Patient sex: F
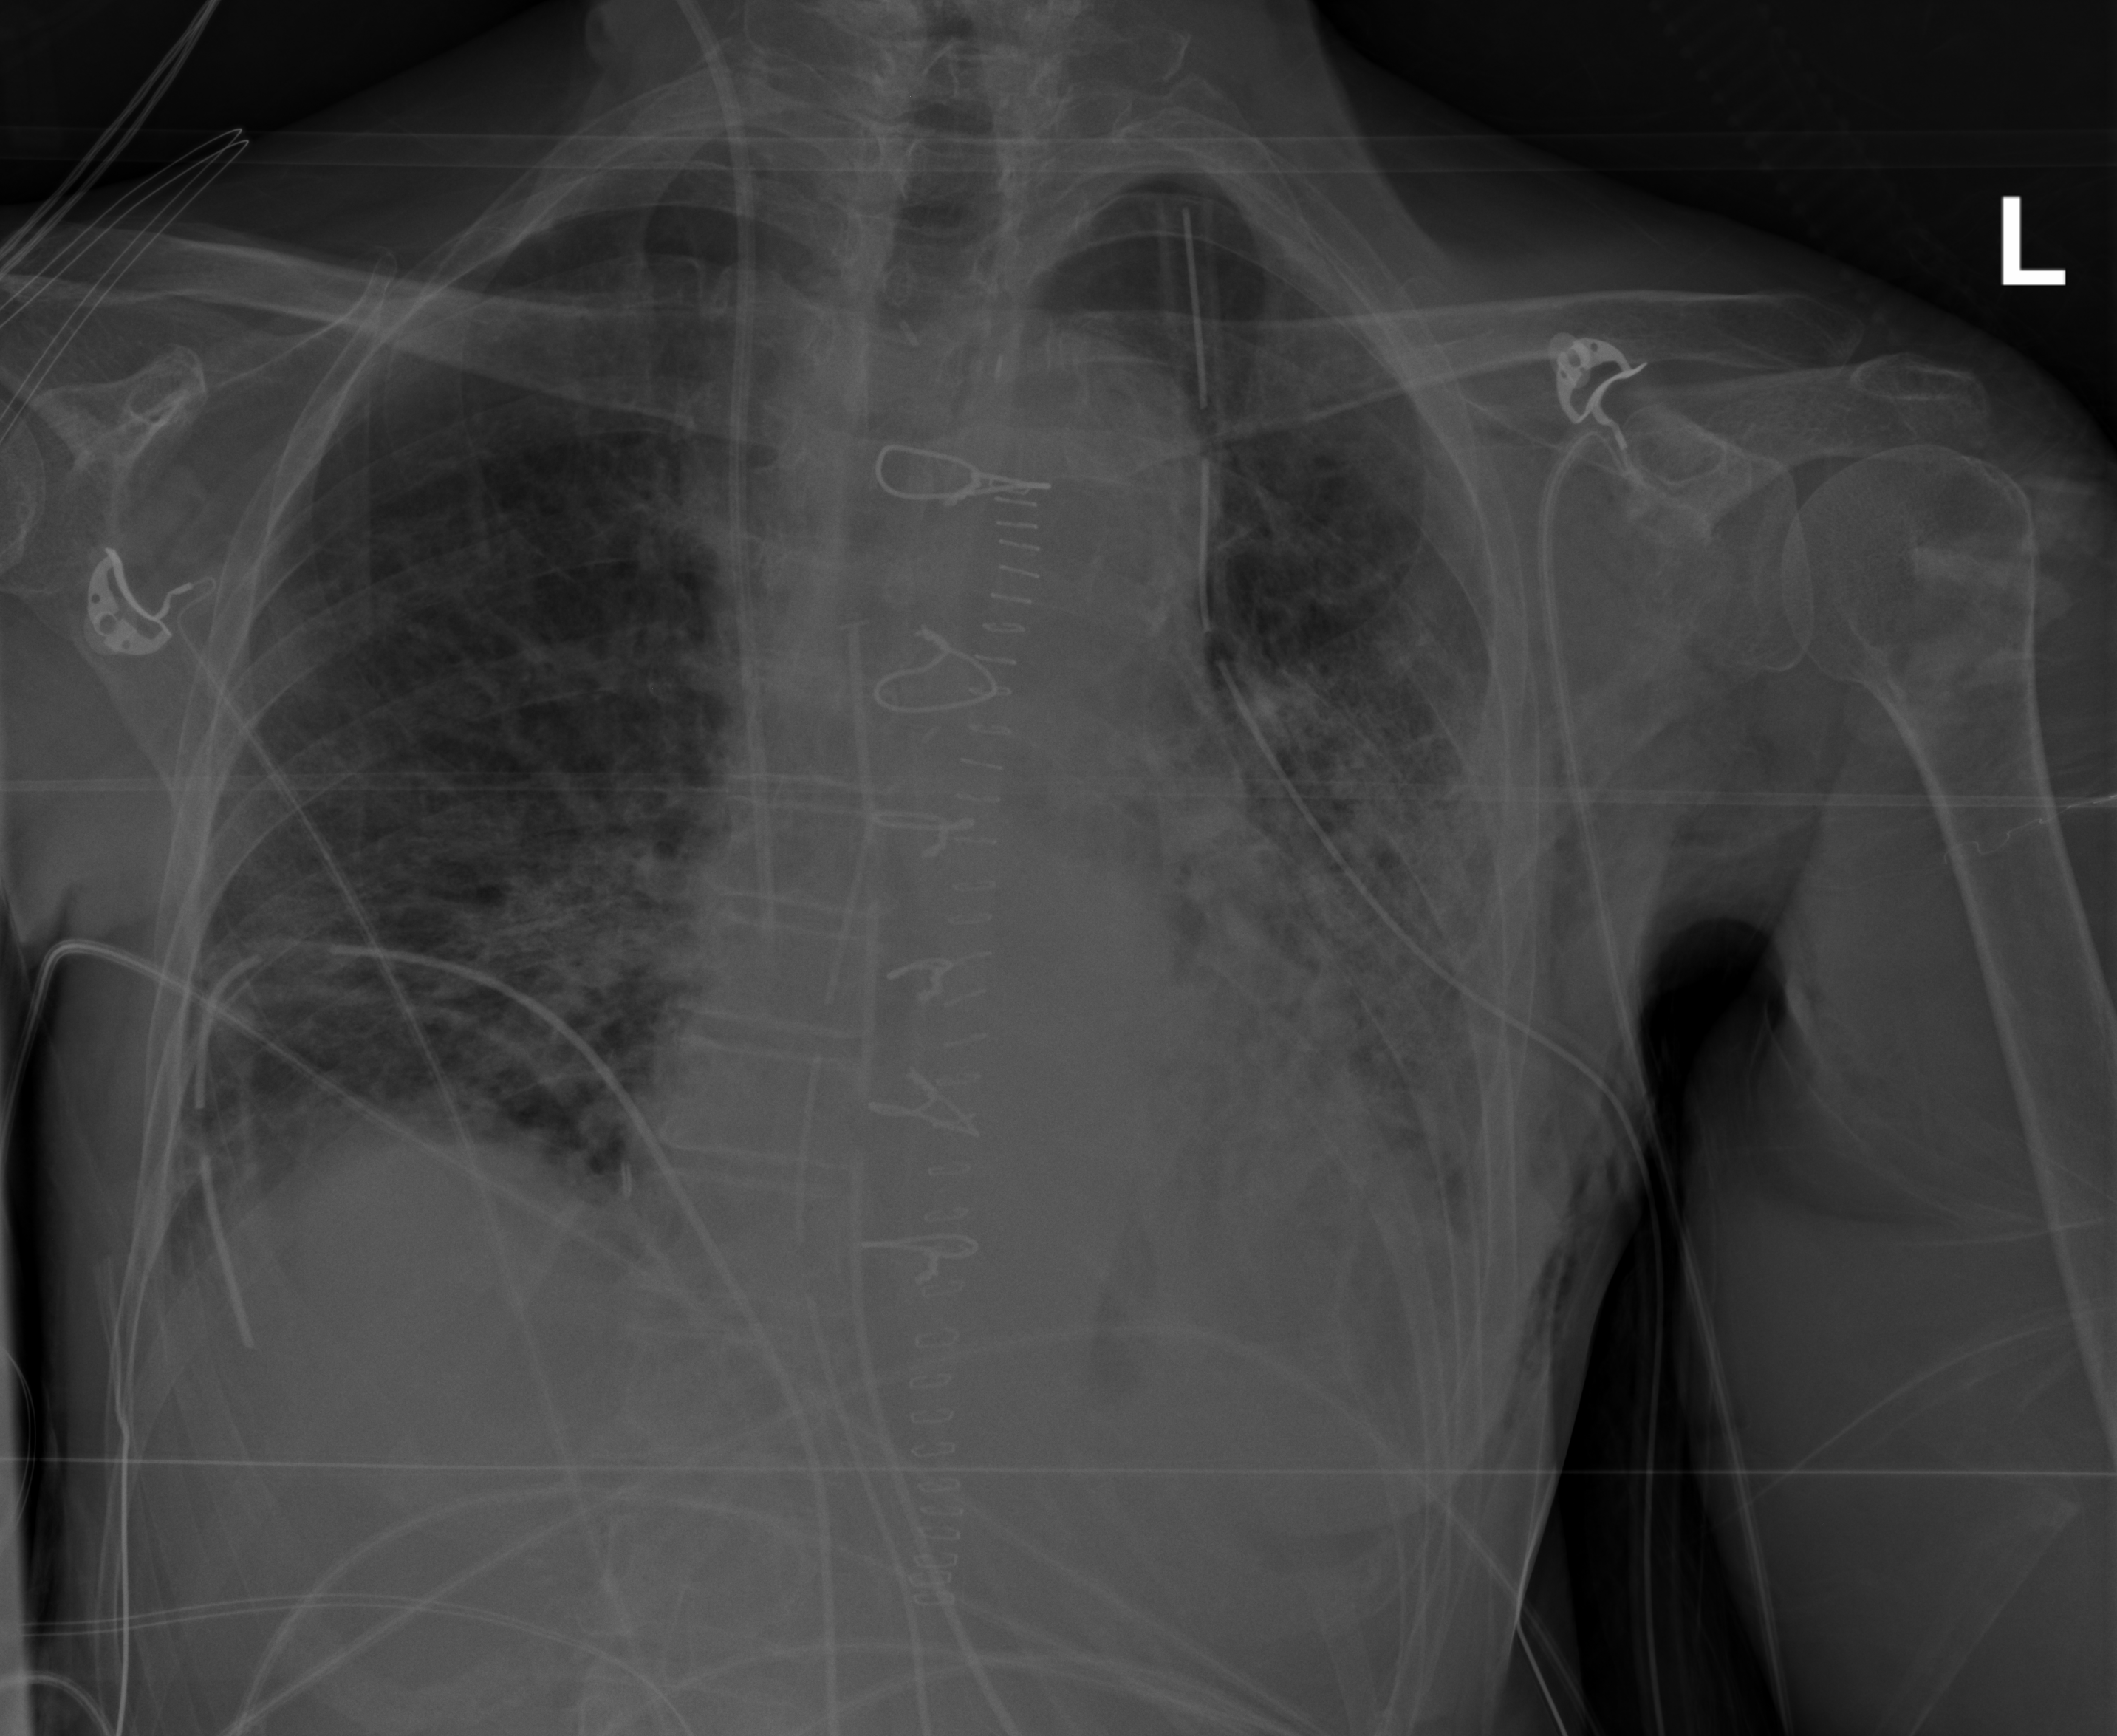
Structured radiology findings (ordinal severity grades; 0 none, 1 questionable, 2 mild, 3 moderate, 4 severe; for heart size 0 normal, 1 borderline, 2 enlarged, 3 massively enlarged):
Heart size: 1
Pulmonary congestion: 0
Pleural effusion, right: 0
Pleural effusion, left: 2
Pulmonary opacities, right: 2
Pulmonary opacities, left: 3
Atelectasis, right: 2
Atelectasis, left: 3